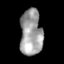
Tissue: skin
Cell type: Epithelial cells
Senescence score: 0.2167
Nuclear area (px): 1000
Mean DAPI intensity: 158.308